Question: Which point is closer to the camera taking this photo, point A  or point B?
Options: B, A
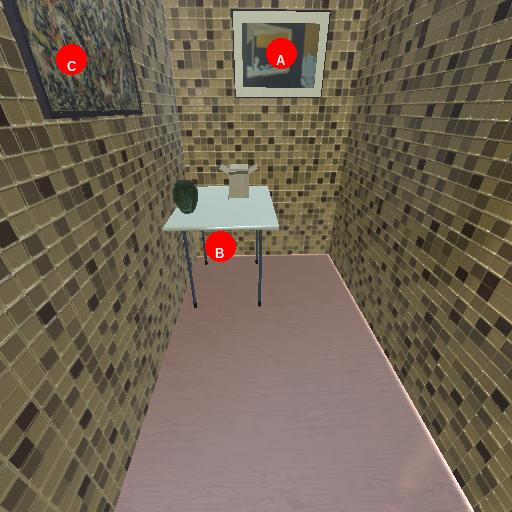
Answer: B